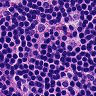
Metastatic tissue present: no